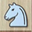
Piece: wN